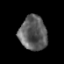
Tissue: prostate
Cell type: T cells
Senescence score: 0.3557
Nuclear area (px): 924
Mean DAPI intensity: 93.522